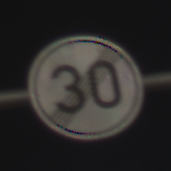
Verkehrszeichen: EndeGeschwindigkeit30
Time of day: Night
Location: Outdoor (Urban)
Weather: PartlyCloudy
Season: NotSpecified
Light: Artificial